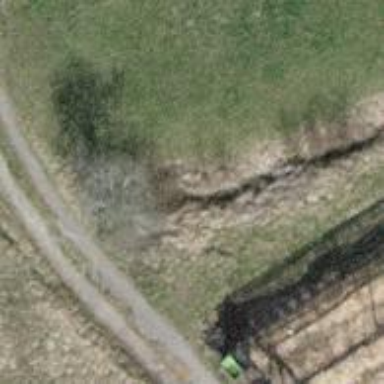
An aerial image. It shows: Culvert tunnel.